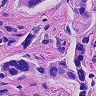
Metastatic tissue present: yes